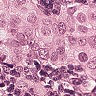
Metastatic tissue present: yes